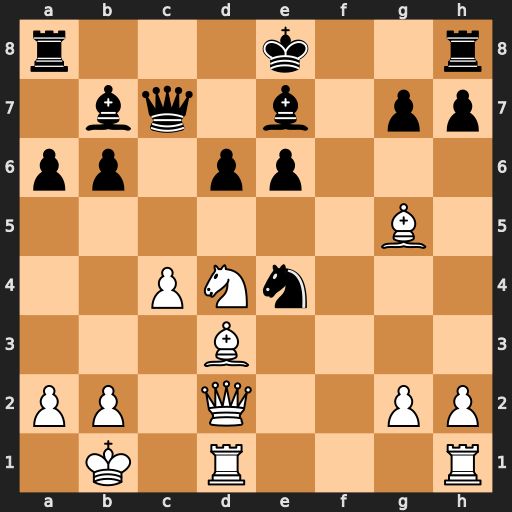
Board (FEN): r3k2r/1bq1b1pp/pp1pp3/6B1/2PNn3/3B4/PP1Q2PP/1K1R3R
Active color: w
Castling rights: kq
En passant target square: -
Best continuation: Bxe4 Bxe4+ Ka1